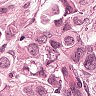
Metastatic tissue present: yes